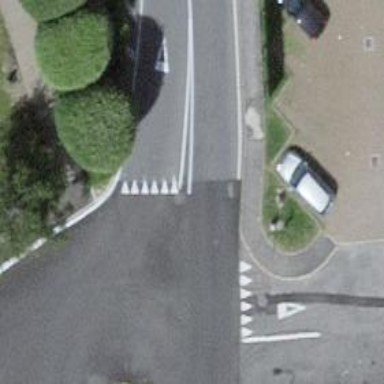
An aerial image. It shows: Unclassified asphalt road with roundabout junction.